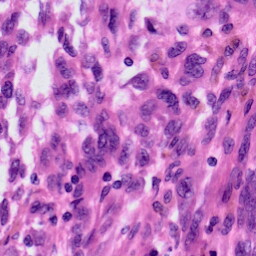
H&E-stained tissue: Skin